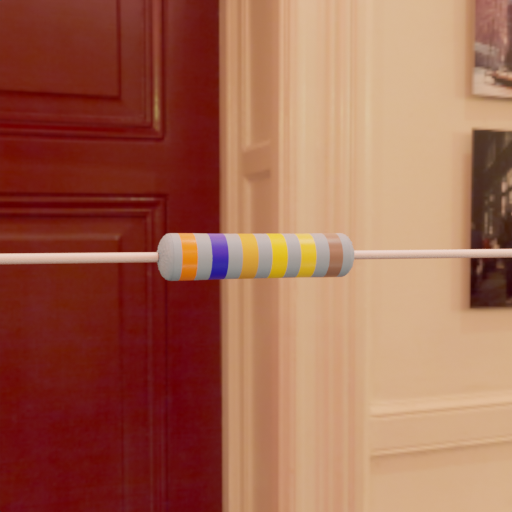
Resistor colour bands (in order): orange, blue, gold, yellow, yellow, gray